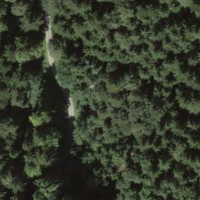
EUNIS habitat code: 43
Species observed at this site:
Regulus regulus
Lophophanes cristatus
Corvus corax
Periparus ater
Spinus spinus
Pyrrhula pyrrhula